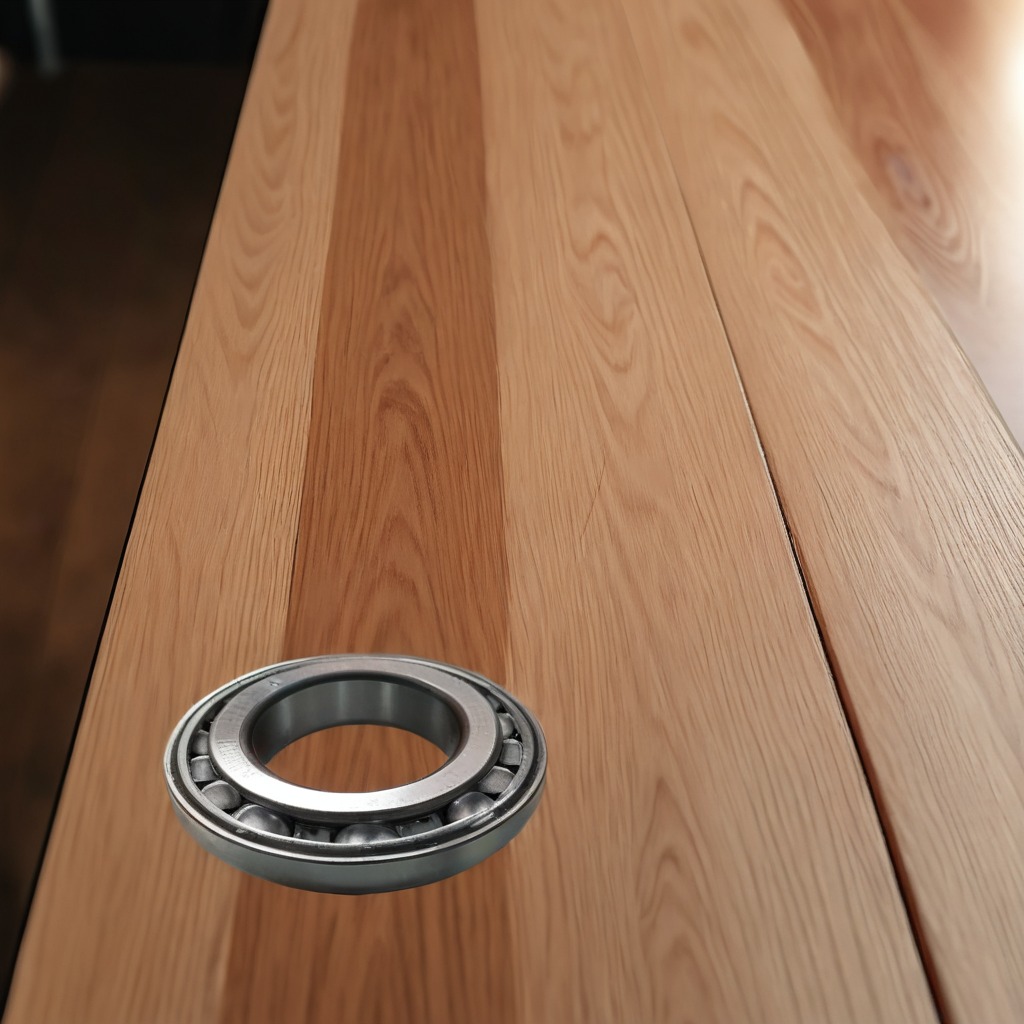
A metal ball bearing is lying on a wooden table in a carpentry studio.